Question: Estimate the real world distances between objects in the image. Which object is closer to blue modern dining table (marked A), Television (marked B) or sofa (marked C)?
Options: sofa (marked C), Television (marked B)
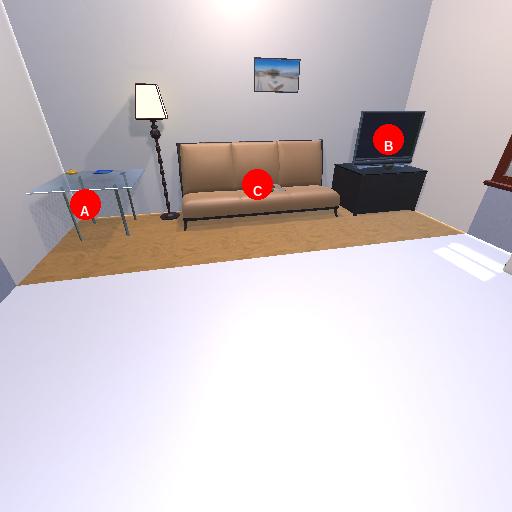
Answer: sofa (marked C)